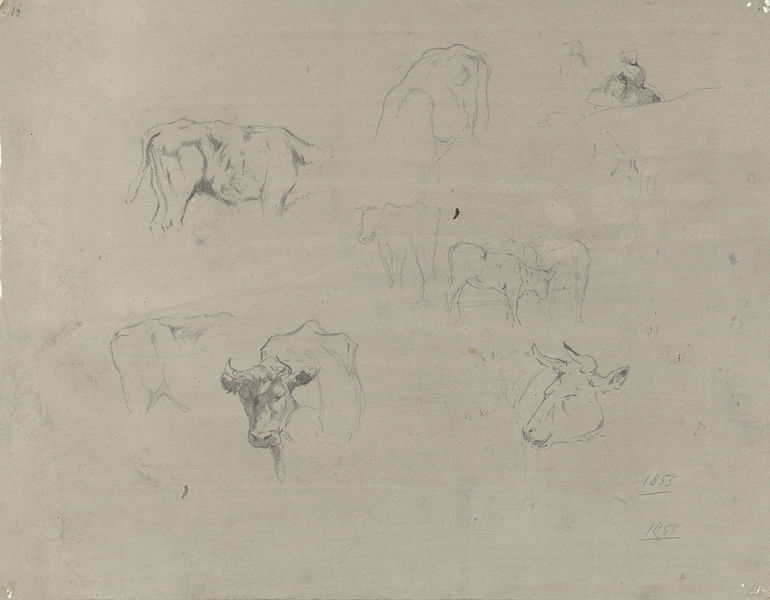
Titel: Studies van koeien
Künstler: Gerard Bilders
Standort: Amsterdam
Institution: Rijksmuseum
Schlagwörter: black, face, gray, grey, nose, woman, profile, rock, rocks, ear, head, drawing, black and white, animals, sketch, tail, pen, person, draft, art, back, ears, study, pencil, draw, animal, legs, cattle, cow, cows, rough, snout, bull, charcoal, horn, horns, livestock, stomach, anatomy, practice, muscles, bovine, detailed, milk, 1855, sketches, behind, calf, bulls, rump, rear, beef, og, pen ink, a855, kalf